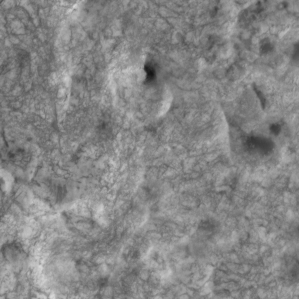
Label: non_frost